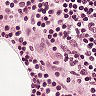
Metastatic tissue present: no